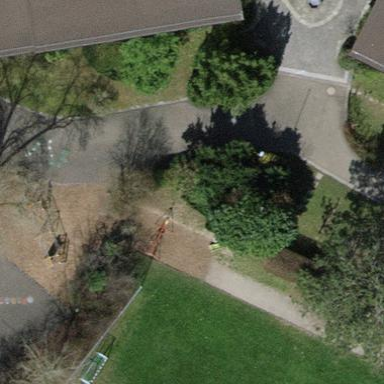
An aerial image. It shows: Playground area for leisure land.